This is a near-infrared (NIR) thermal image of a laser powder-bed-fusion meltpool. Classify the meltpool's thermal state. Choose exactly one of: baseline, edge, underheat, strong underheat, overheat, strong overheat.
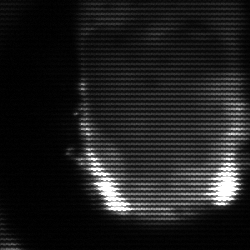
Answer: baseline